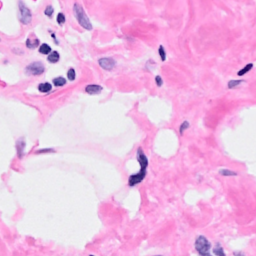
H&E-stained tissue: Breast